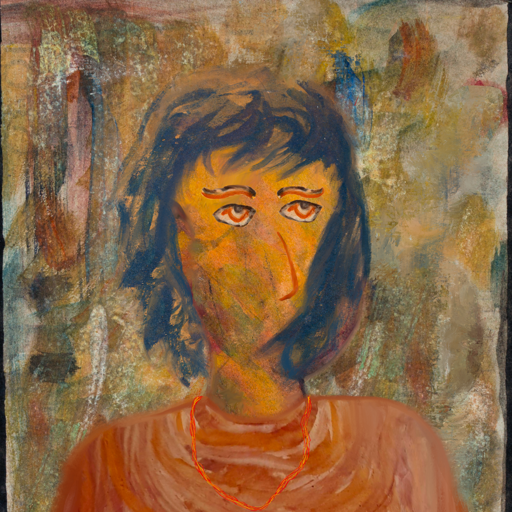
Background: Pipe, Head And Neck Side: Gypsy_Mother, Face Side: Experience, Bust: Pious_Lady, Hair Side: In_The_Sun, Head Accessory: Blank, Second Necklace: Gypsy_Mother_2, Necklace: Blank, Baby: Blank